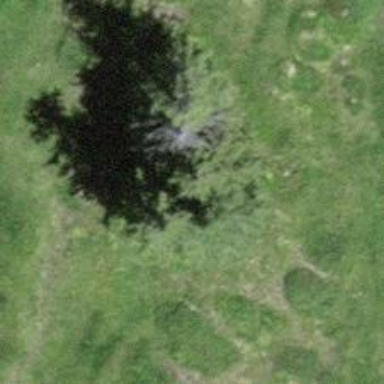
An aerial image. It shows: Single tag "natural: tree."